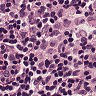
Metastatic tissue present: no